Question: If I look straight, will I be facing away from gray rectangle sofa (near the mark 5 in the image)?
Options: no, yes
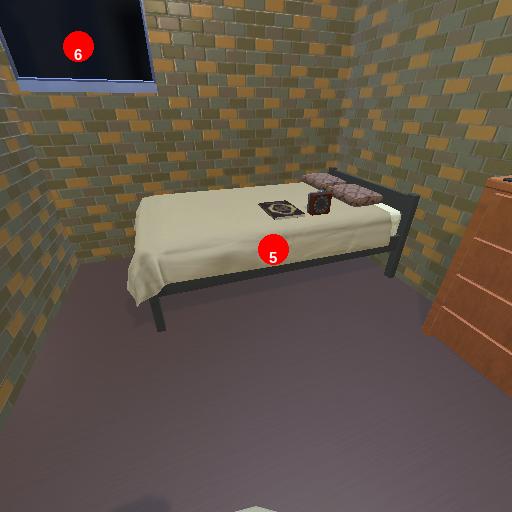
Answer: no